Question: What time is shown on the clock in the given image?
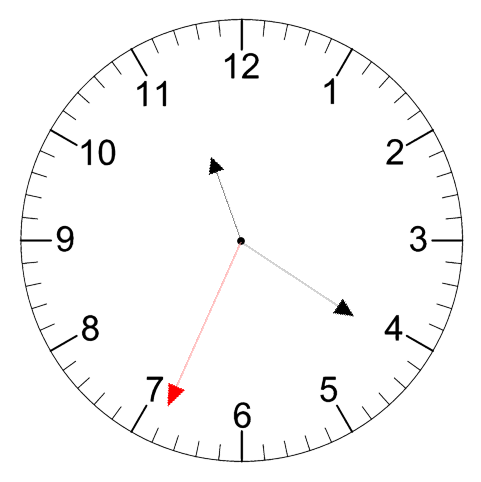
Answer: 11:20:34